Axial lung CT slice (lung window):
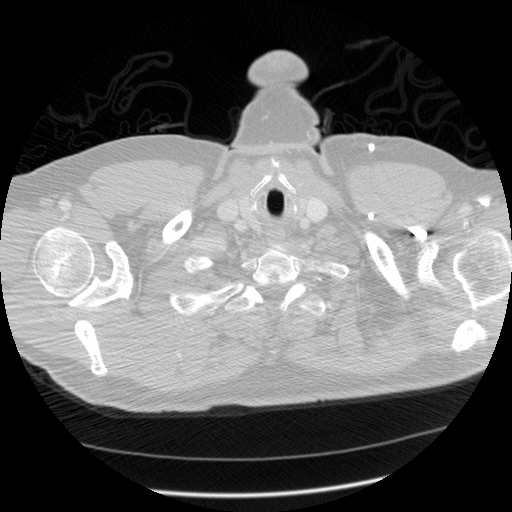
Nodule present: no